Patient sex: M
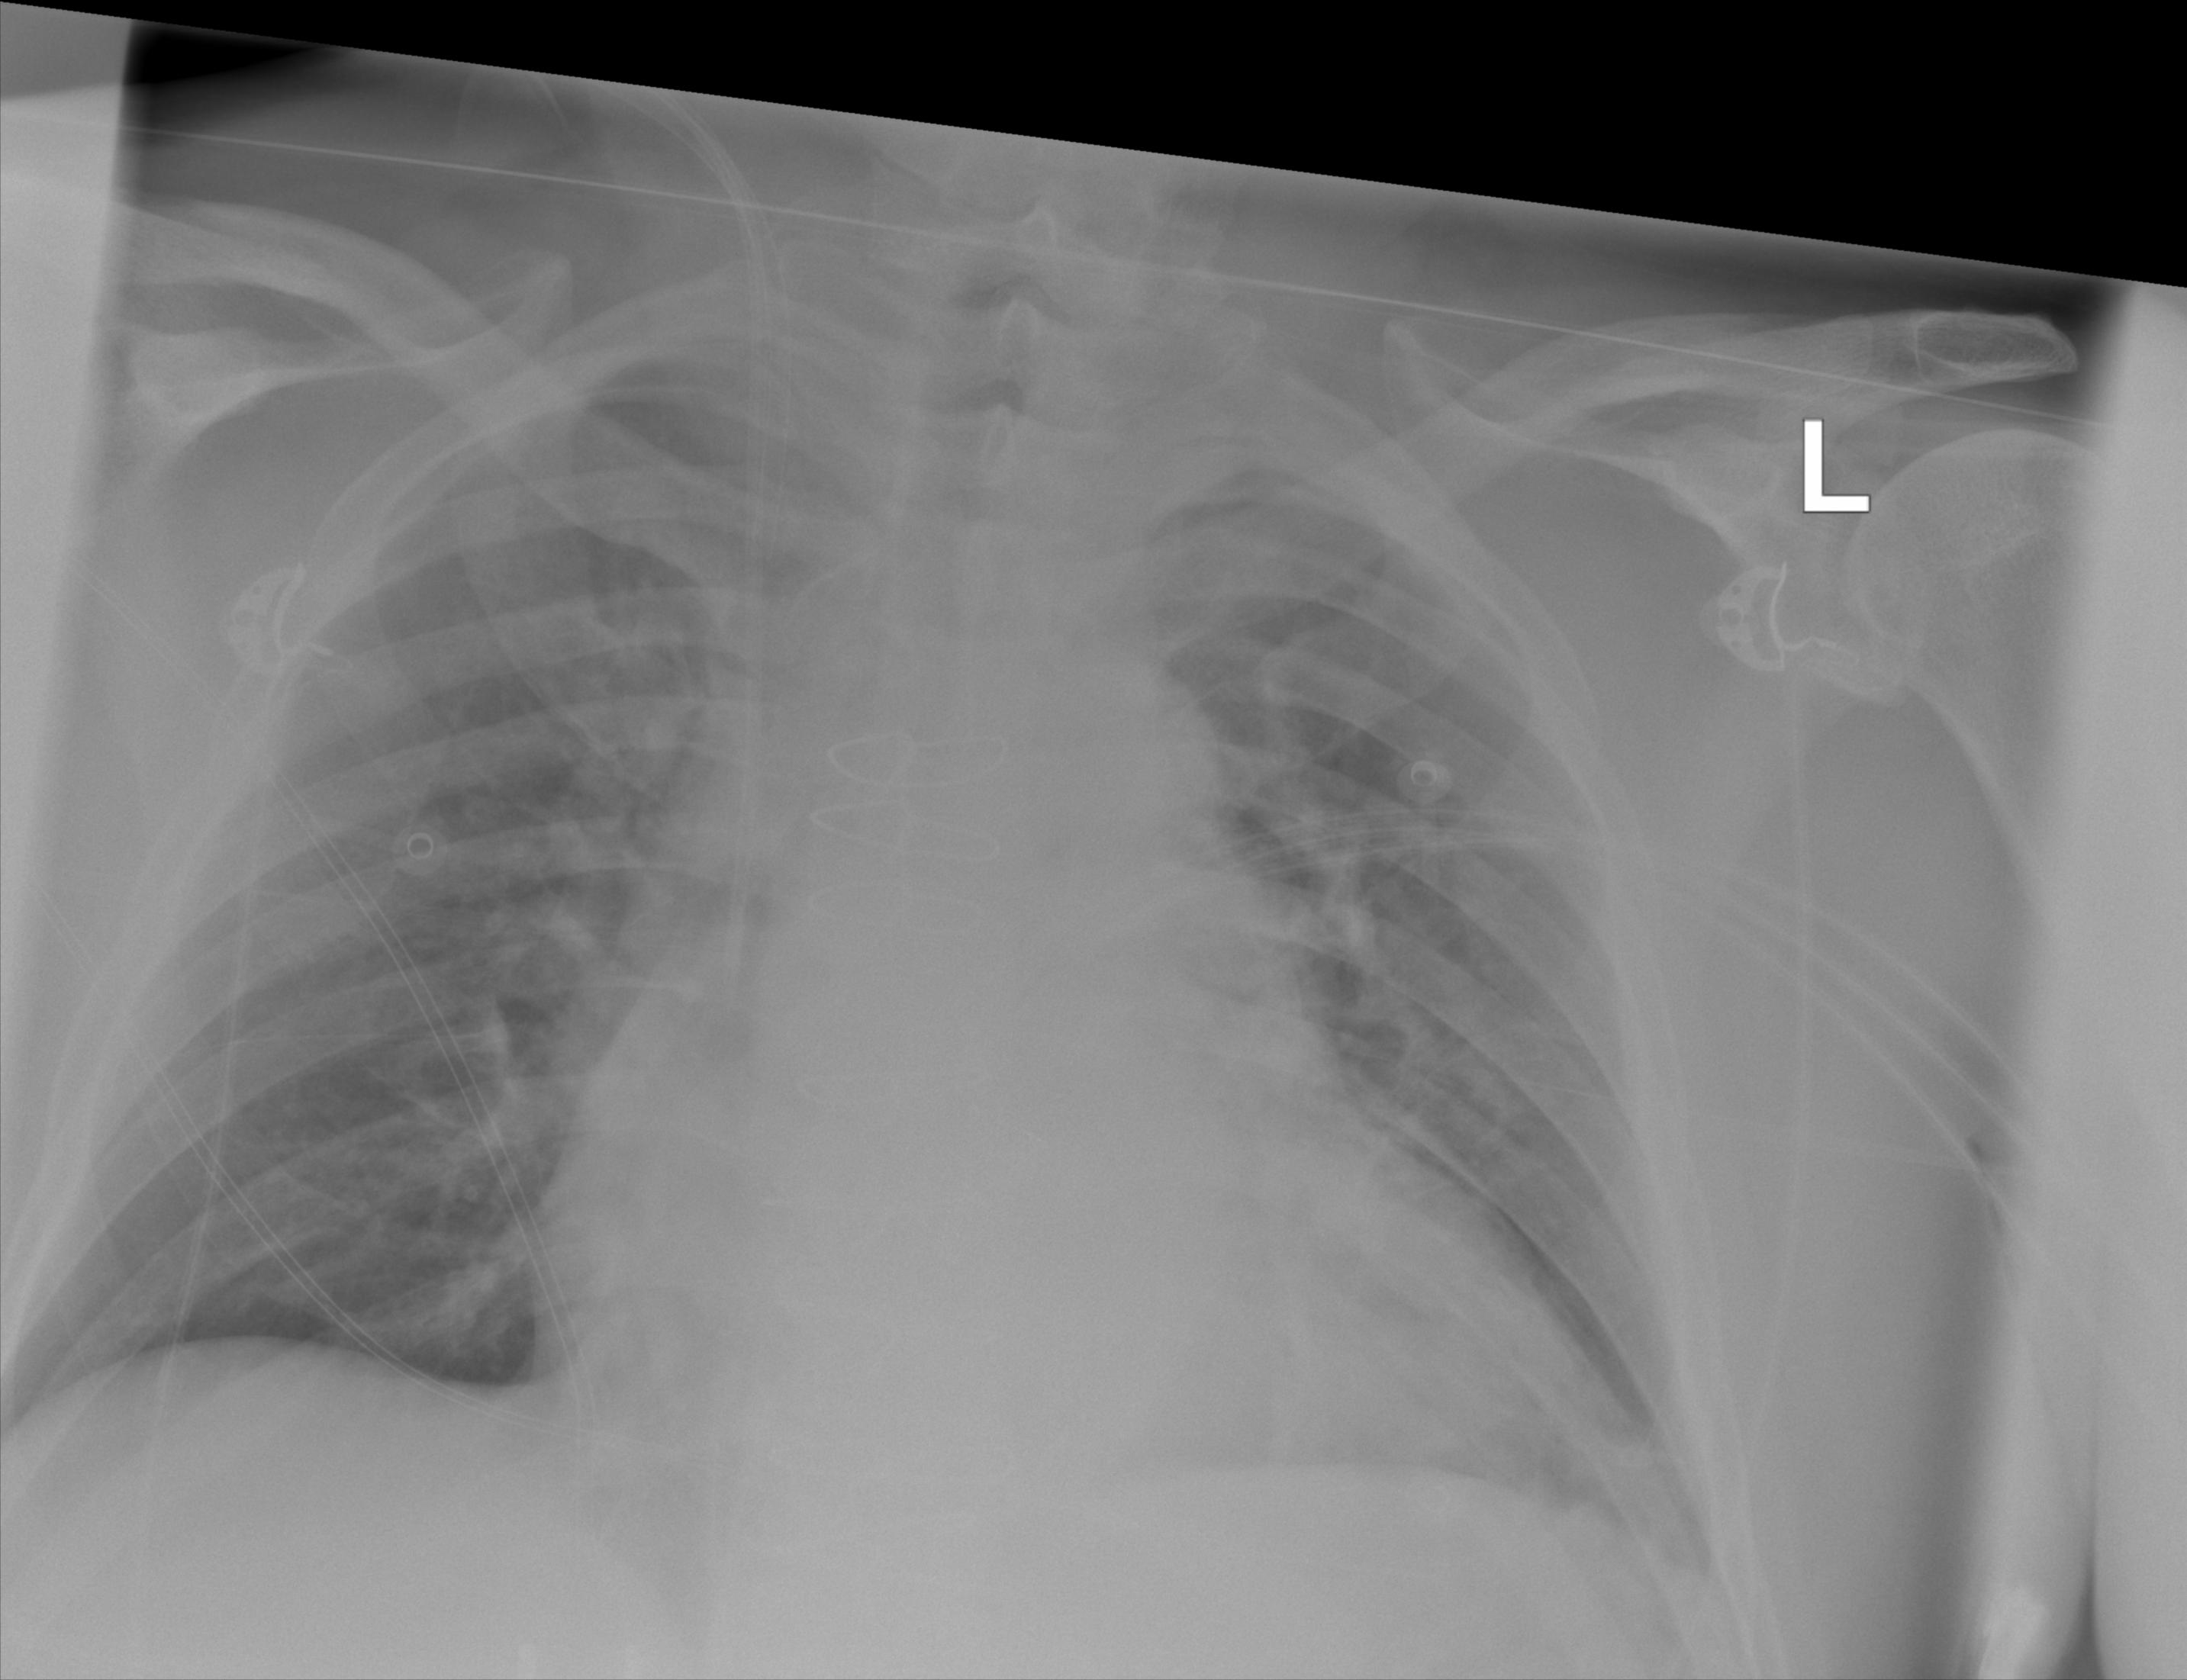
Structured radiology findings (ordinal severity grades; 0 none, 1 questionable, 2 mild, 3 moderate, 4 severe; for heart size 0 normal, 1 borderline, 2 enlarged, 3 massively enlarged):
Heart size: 2
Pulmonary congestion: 2
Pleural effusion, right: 0
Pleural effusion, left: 0
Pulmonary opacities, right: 2
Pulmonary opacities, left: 2
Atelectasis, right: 0
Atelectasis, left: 2